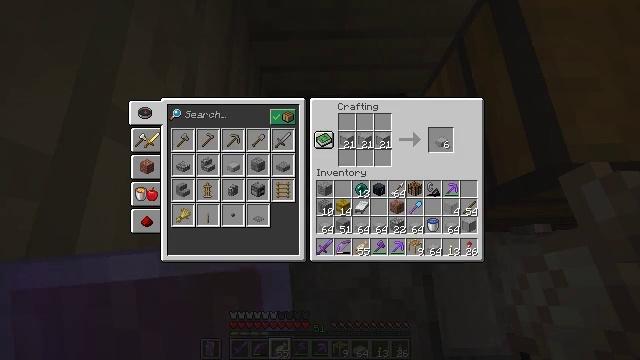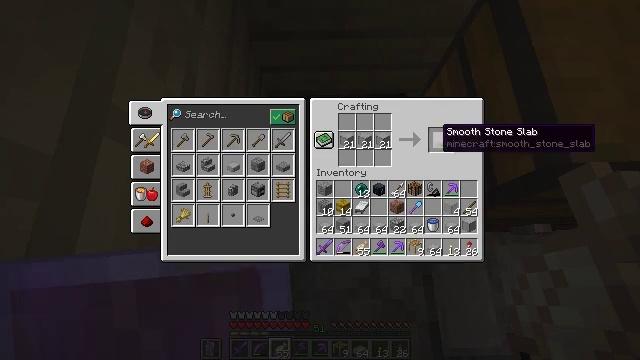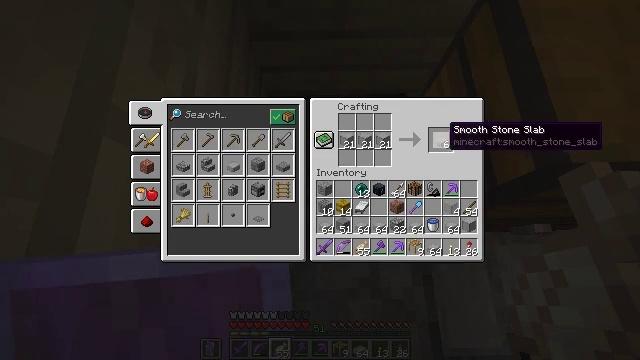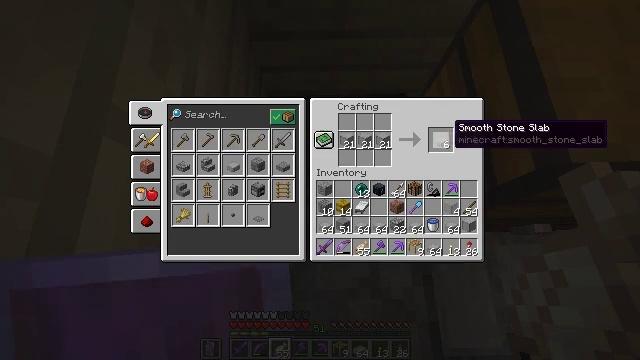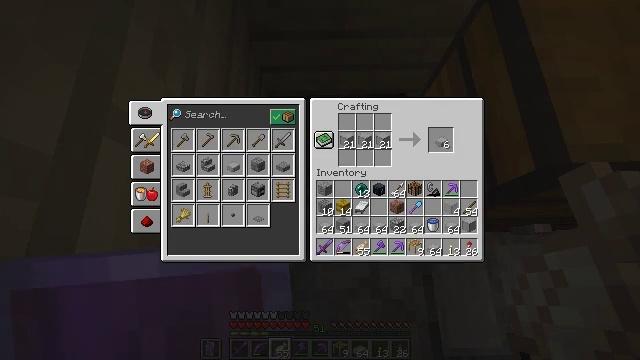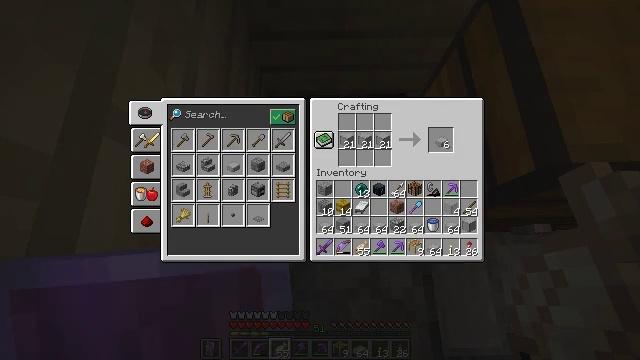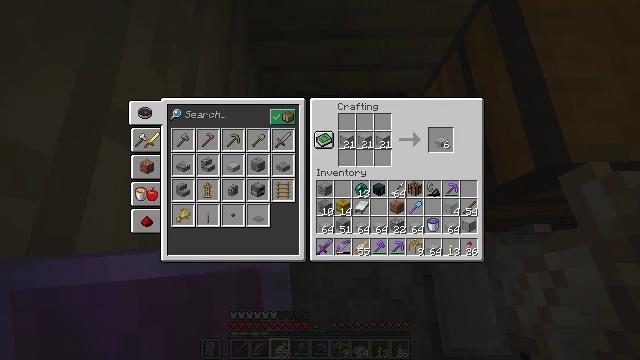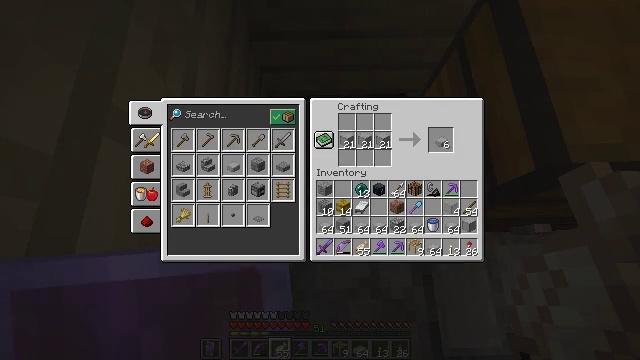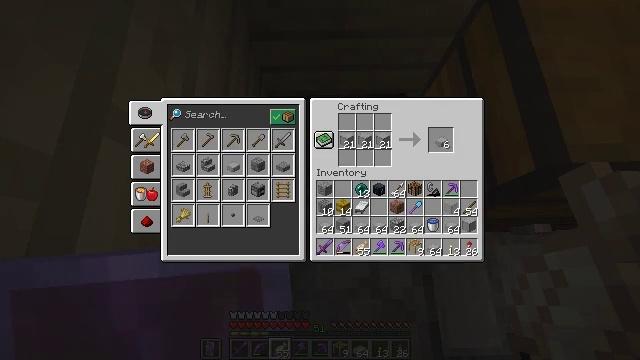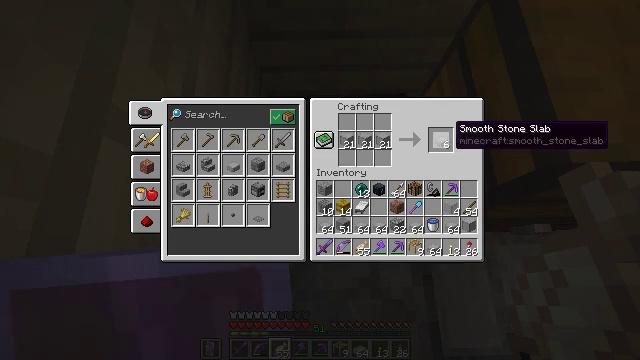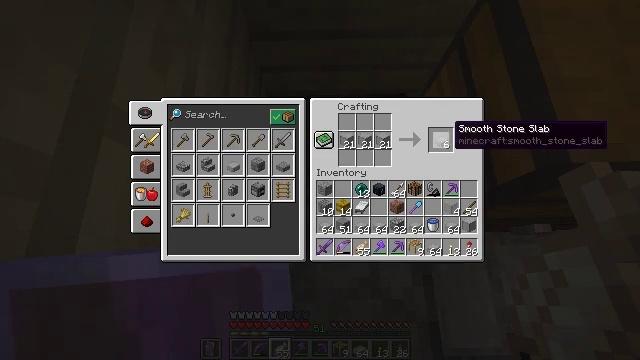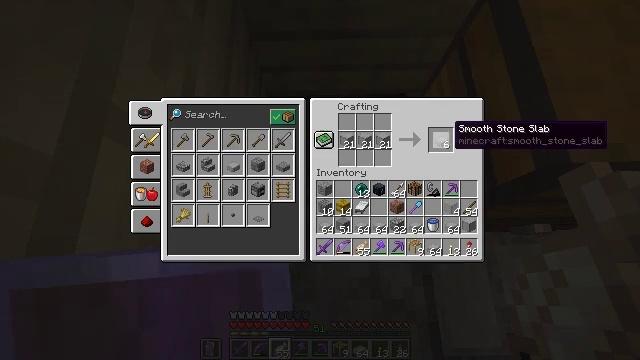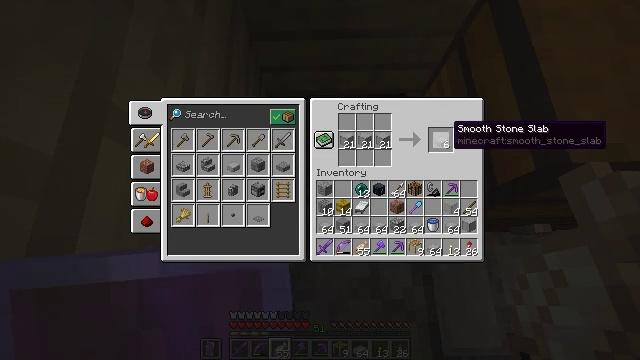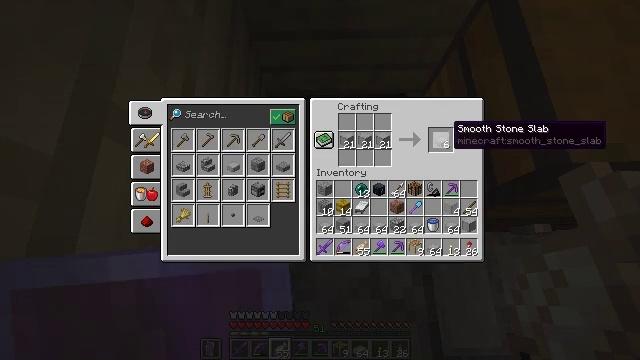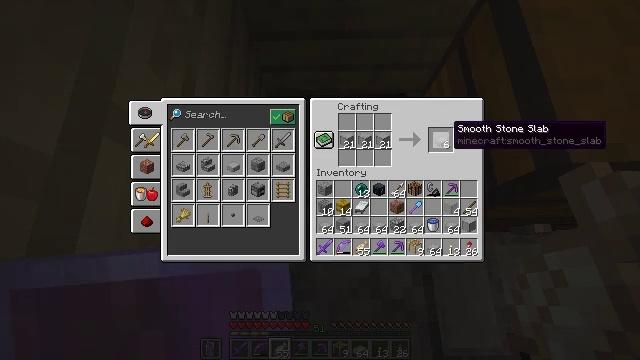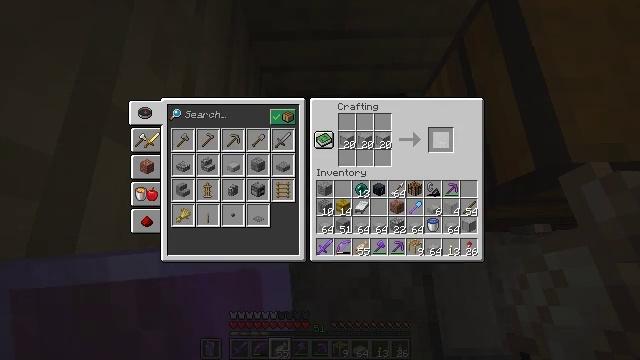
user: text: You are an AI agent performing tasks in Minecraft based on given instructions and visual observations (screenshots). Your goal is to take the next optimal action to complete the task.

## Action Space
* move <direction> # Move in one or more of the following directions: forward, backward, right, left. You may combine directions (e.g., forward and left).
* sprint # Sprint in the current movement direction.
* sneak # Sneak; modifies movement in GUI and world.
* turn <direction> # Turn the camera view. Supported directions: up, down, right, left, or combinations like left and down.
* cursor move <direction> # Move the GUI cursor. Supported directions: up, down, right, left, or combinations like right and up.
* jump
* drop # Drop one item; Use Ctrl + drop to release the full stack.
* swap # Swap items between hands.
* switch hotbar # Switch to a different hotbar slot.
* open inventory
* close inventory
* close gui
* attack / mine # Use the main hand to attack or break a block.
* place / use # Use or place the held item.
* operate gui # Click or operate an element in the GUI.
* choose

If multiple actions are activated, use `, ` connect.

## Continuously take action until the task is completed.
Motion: motion action
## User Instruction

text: Create a smooth stone slab at the crafting table.
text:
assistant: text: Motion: sneak, cursor move right
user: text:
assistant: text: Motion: sneak
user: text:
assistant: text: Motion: sneak
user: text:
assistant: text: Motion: sneak
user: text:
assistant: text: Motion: sneak
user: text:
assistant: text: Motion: sneak
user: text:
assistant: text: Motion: sneak
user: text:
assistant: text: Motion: sneak
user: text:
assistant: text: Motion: sneak
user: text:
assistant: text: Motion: sneak
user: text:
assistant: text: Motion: sneak
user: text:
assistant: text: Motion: sneak
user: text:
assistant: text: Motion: sneak
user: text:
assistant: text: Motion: sneak
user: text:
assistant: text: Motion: sneak, operate gui
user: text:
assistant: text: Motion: sneak, operate gui
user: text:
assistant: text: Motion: sneak, operate gui
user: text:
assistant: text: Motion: sneak, operate gui
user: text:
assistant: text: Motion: sneak, operate gui
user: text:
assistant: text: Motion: sneak, operate gui